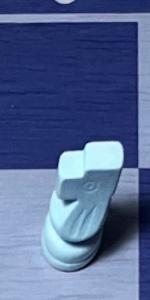
Label: Knight_White